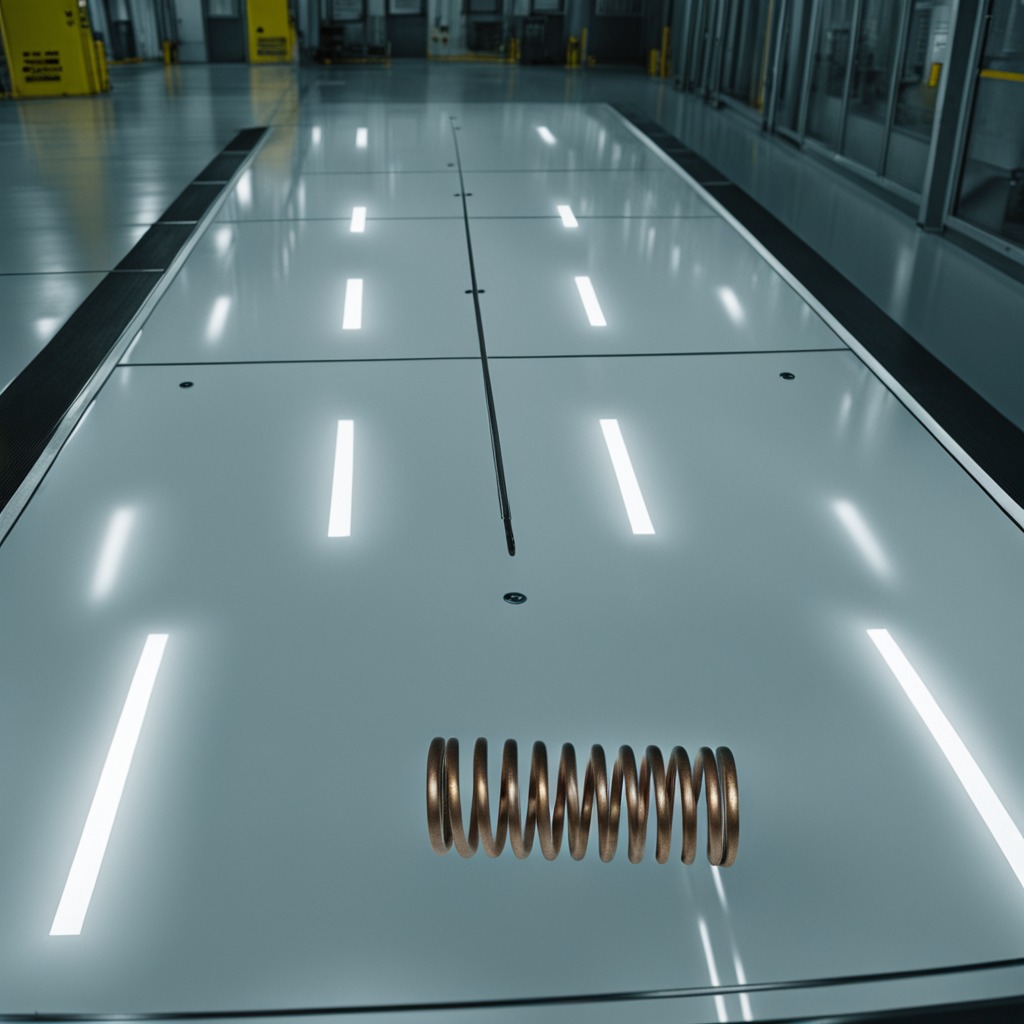
A coiled metal spring is lying on the table in the ship maintenance bay.